Question: I have created a plot of missing count for each variable using the following code:
'''
ui = fluidPage(plotOutput("missing"))
server = function(input, output, session){
data <- reactive({
var.missing<- sapply(readData(),function(x)sum(is.na(x)))
var.missing<- var.missing[order(var.missing)]
missing.df<- data.frame(variable=names(var.missing),missing=var.missing,stringsAsFactors=FALSE)
#missing.df$variable<- factor(missing.df$variable,levels=missing.df$variable,ordered=FALSE)
})
output$missing <- renderPlot({
ggplot(data=as.data.frame(data()),aes(x=(factor(variable,levels=variable,ordered=FALSE)),y=missing)) +
geom_bar(stat="identity") + labs(x="Variables",y="Number of Missing Values") +
theme(axis.text.x=element_text(angle=45, hjust=1))
})
}
'''
<URL>

My requirement is also to create a distributed barplot of total values and missing values but I am not able to achieve it.Can you help me what I am missing in the below line of code:-
'''
var.missing<- sapply(readData(),function(x)(sum!(is.na(x))-sum(is.na(x))))
'''
Test Data
'''
str(airquality)
Output
'data.frame': 153 obs. of 6 variables:
$ Ozone : int 41 36 12 18 NA 28 23 19 8 NA ...
$ Solar.R: int 190 118 149 313 NA NA 299 99 19 194 ...
$ Wind : num 7.4 8 12.6 11.5 14.3 14.9 8.6 13.8 20.1 8.6 ...
$ Temp : int 67 72 74 62 56 66 65 59 61 69 ...
$ Month : int 5 5 5 5 5 5 5 5 5 5 ...
$ Day : int 1 2 3 4 5 6 7 8 9 10 ...
> head(airquality)
Output
Ozone Solar.R Wind Temp Month Day
1 41 190 7.4 67 5 1
2 36 118 8.0 72 5 2
3 12 149 12.6 74 5 3
4 18 313 11.5 62 5 4
5 NA NA 14.3 56 5 5
6 28 NA 14.9 66 5 6
'''
Thanks,
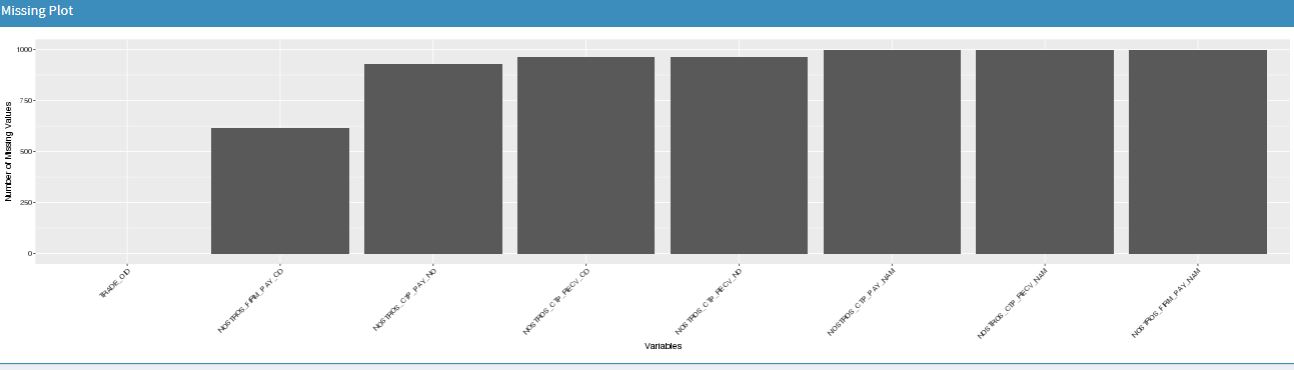
Answer: I'm guessing what you want to do is create a consolidated plot showing number of missing and non-missing values for each variable in the same plot.
Here's the solution using airquality data:
'''
library(shiny)
ui = fluidPage(plotOutput("missing"))
server = function(input, output, session) {
data <- reactive({
# Difference of not missing and missing data - Note that
# ! is inside the sum function
var.diff<- sapply(airquality, function(x) (sum(!is.na(x)) - sum(is.na(x))))
# Missing data
var.missing <- sapply(airquality, function(x) sum(is.na(x)))
# Repetitions - used in coloring bars
type <-c(rep("(var.missing", length(var.missing)), rep("var.diff",
length(var.diff)))
# Used for plotting both missing and diff together
values <- c(var.missing, var.diff)
new.df <- data.frame(variable = names(var.missing), values)
})
output$missing <- renderPlot({
ggplot(new.df, aes(variable, values)) + geom_bar(stat = "identity", aes(fill = type),
position = "dodge") +
labs(x = "Variables", y = "Values") +
theme(axis.text.x = element_text(angle = 45, hjust = 1))
})
}
shinyApp(ui,server)
'''